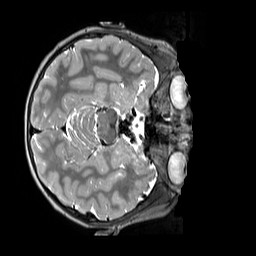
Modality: T2w
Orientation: axial
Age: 9
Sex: female
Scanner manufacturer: siemens
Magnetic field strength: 3 T
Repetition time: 3.2 s
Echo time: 0.408 s